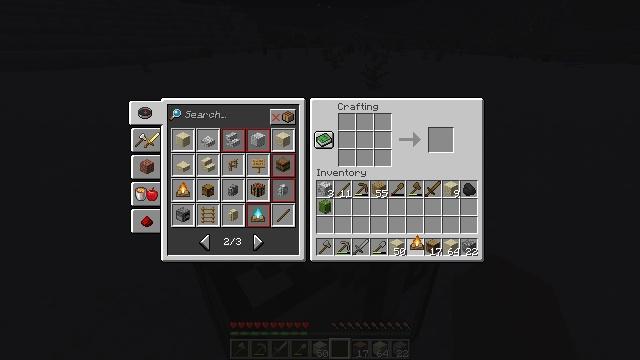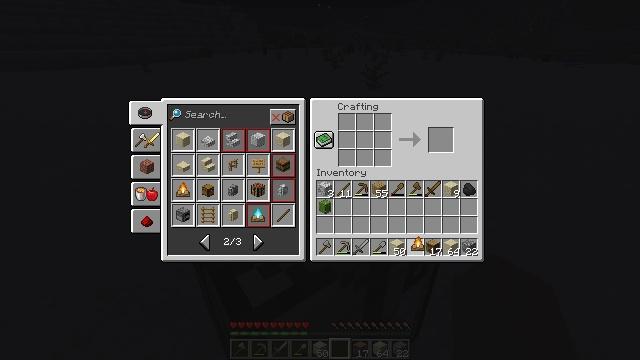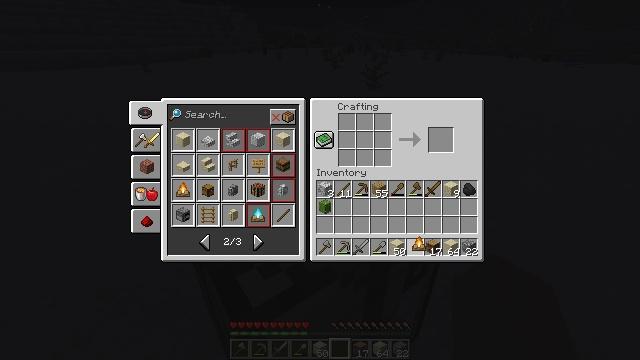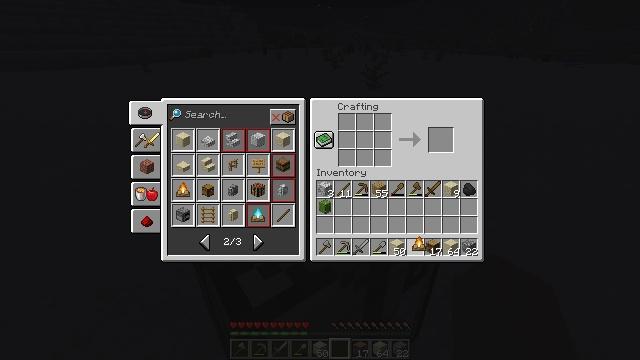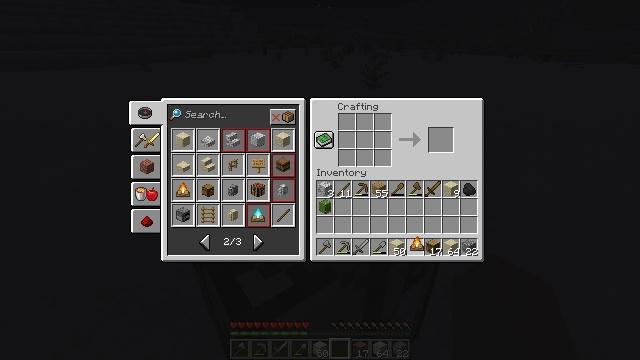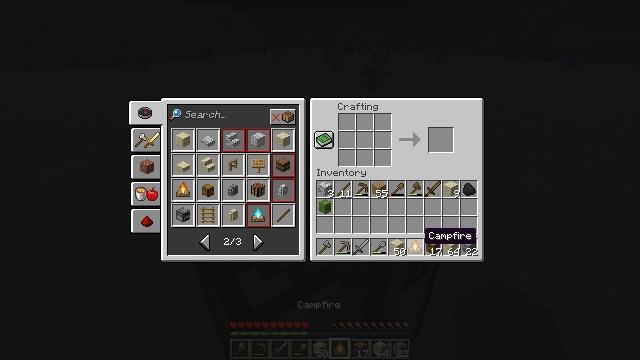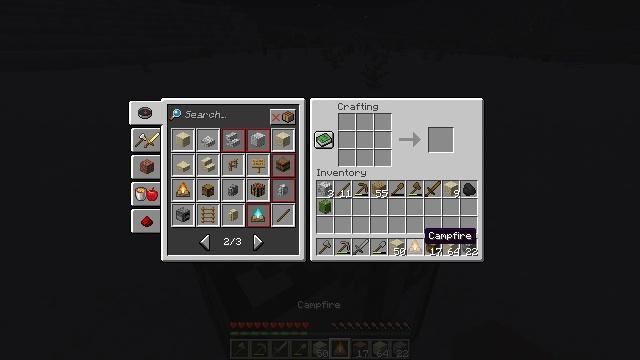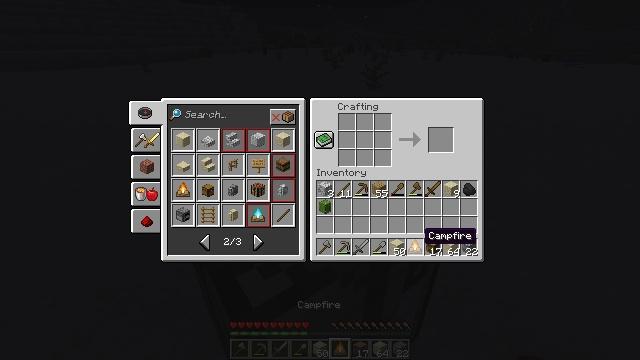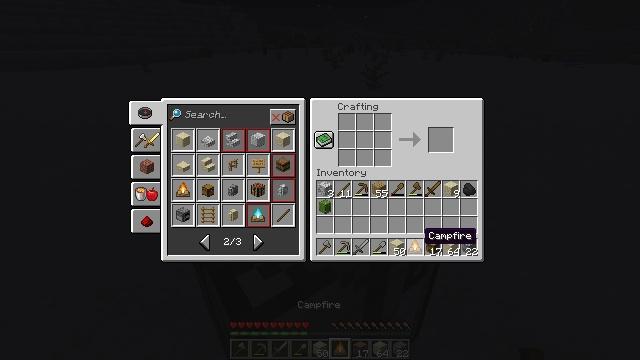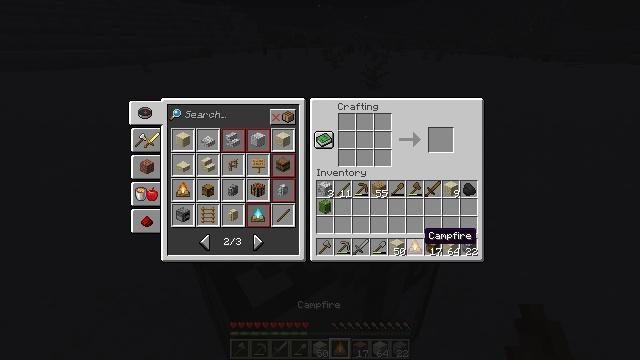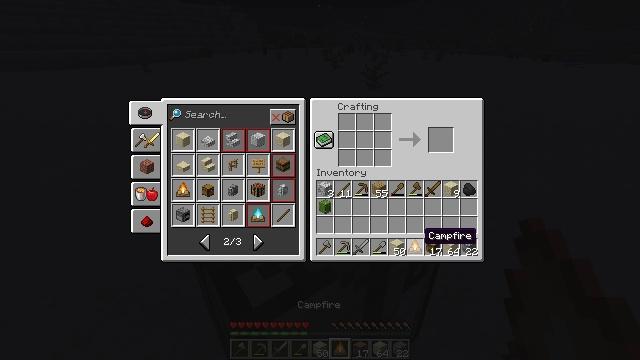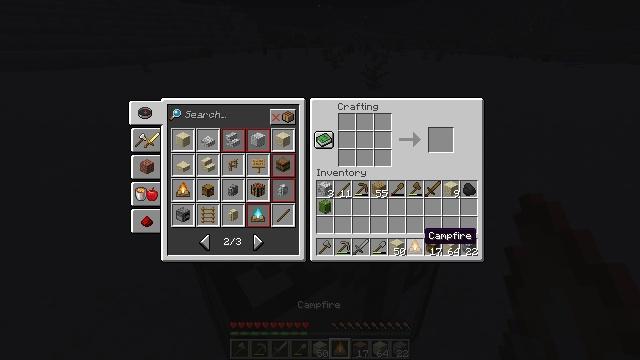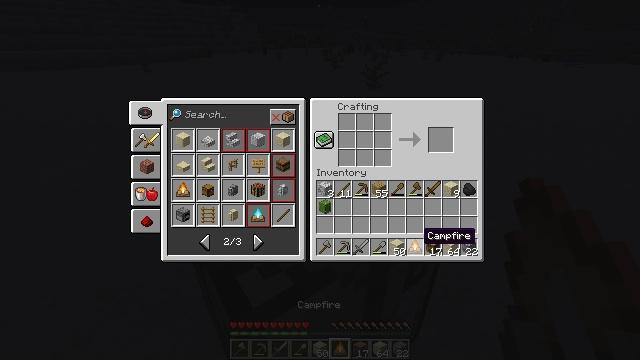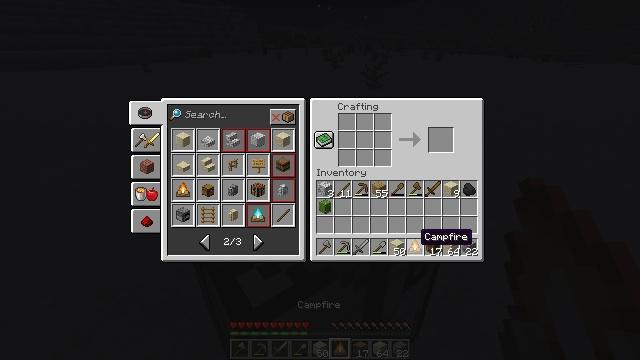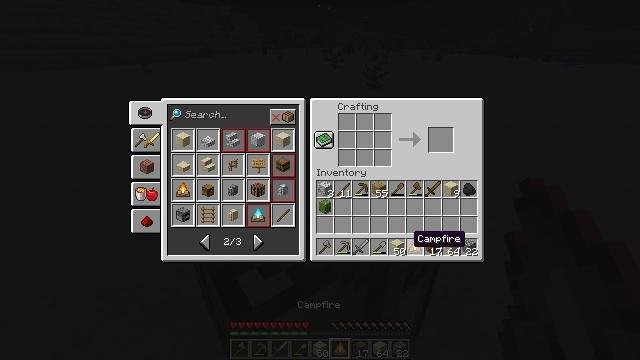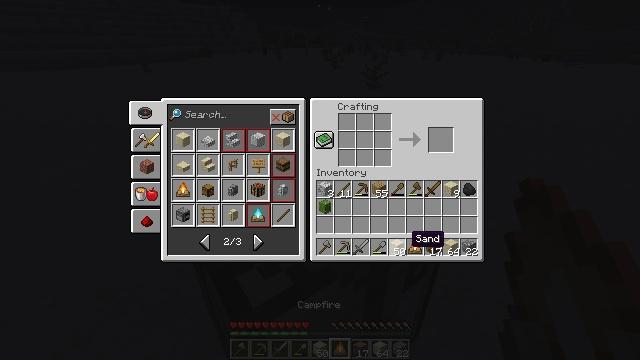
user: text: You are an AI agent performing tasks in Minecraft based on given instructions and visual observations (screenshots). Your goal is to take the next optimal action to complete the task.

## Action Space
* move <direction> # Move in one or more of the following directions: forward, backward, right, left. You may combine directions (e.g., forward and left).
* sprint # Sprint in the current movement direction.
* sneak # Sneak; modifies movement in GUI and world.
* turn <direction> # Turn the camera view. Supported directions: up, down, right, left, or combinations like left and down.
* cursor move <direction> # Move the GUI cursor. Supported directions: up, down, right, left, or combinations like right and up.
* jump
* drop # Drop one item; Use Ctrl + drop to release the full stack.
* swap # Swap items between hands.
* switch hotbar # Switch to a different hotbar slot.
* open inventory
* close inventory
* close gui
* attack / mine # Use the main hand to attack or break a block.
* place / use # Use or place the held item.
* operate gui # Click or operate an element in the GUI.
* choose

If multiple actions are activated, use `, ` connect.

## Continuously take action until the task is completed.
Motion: motion action
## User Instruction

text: drop campfire
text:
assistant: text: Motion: no_op
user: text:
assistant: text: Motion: operate gui
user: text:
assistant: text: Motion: operate gui
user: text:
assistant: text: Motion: operate gui
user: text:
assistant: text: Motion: no_op
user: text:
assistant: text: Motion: no_op
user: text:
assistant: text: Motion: no_op
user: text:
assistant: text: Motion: no_op
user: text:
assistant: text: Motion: no_op
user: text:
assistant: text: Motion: no_op
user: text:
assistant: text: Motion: no_op
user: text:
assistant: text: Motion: no_op
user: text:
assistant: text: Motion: no_op
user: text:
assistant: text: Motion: cursor move left
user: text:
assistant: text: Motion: no_op
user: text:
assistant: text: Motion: no_op
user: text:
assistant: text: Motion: no_op
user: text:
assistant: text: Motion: no_op
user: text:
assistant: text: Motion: no_op
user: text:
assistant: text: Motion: no_op
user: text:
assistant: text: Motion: no_op
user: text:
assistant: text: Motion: operate gui
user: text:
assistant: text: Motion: operate gui
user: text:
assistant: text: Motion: cursor move left and up, operate gui
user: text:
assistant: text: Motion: cursor move left and up, operate gui
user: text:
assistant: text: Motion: operate gui
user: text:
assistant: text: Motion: cursor move left, operate gui
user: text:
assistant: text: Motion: operate gui
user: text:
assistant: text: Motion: operate gui
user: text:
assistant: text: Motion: cursor move left, operate gui